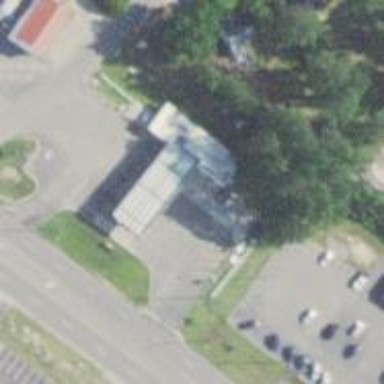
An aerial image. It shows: Convenience shop.